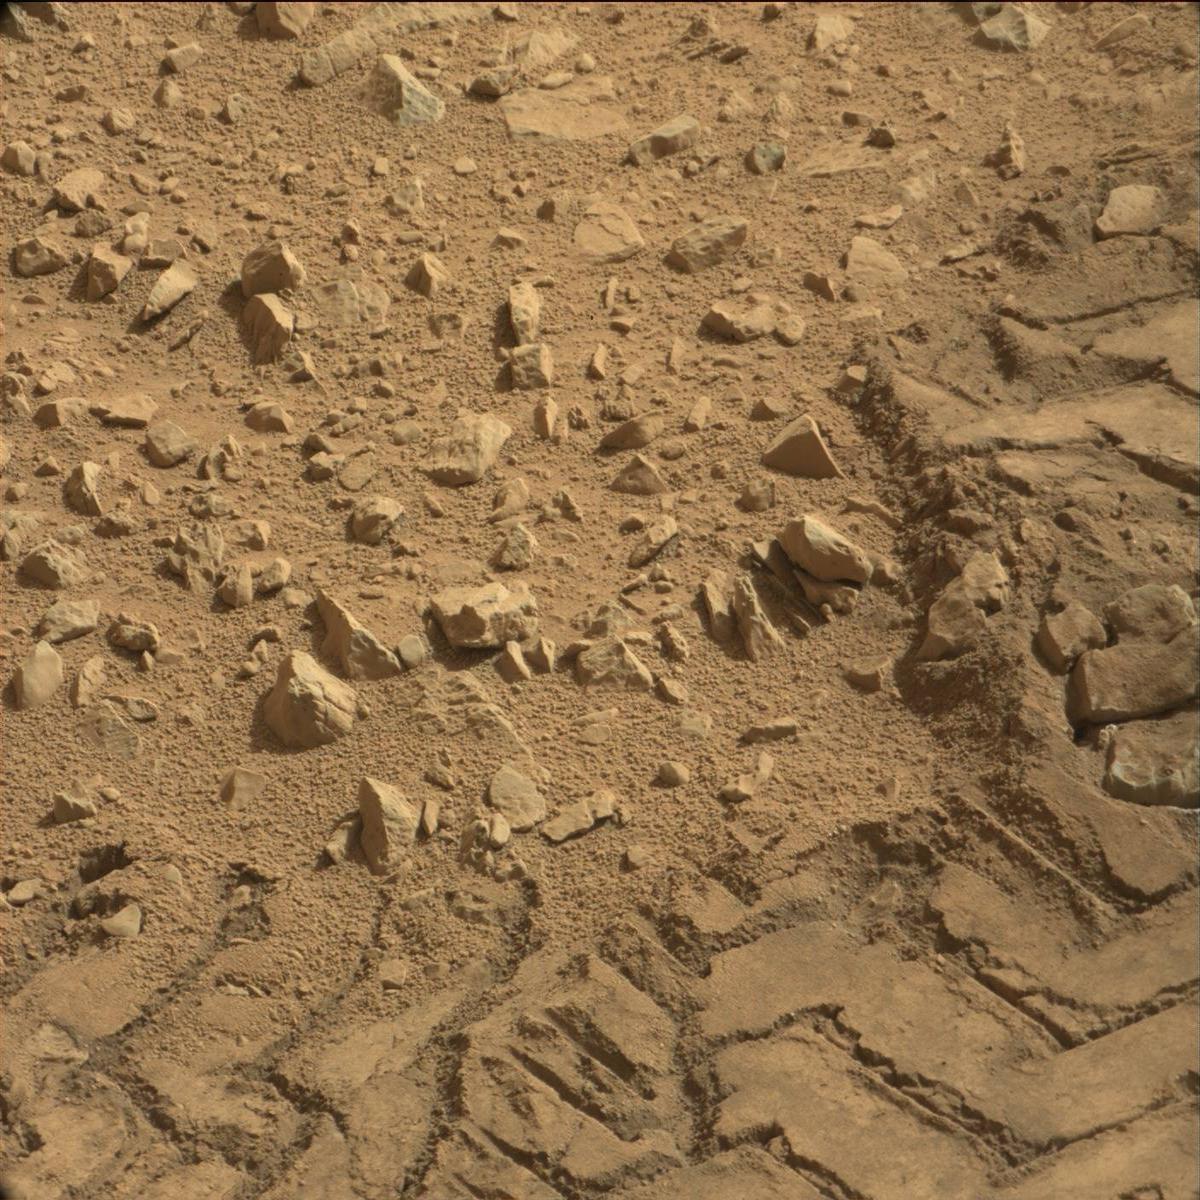
Terrain classes present: Bedrock, Sand / Soil, Track